Question: I'm preparing a 'UITableView' with a custom prototype cell having a 'UISwitch' widget on the right side, and I'd like to let my users be able to delete rows.
Everything is fine with that, except the fact that when the delete button shows up it overlaps to the 'UISwitch', this way:

Is it possible to have the 'UISwitch' shifting left when the delete button appears?
---
## Epilogue
I've decided for brevity to not shift my 'UISwitch' position when "delete" button appears, but to make it disappear, bringing it back when the "delete" button is gone.
So, according to @geo suggestion (thank you), I've managed it out (quite simply) this way:
In my 'UITableViewCell'' subclass '.m' file:
'''
- (void)willTransitionToState:(UITableViewCellStateMask)state
{
[super willTransitionToState:state];
if (state & UITableViewCellStateShowingDeleteConfirmationMask) {
activationSwitch.hidden = YES;
}
else {
activationSwitch.hidden = NO;
}
}
'''
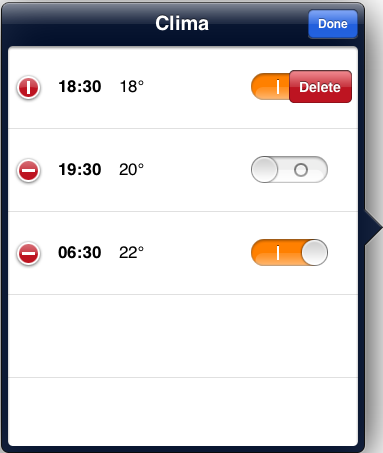
Answer: Override the Methode
'''
-(void)willTransitionToState:(UITableViewCellStateMask)state
'''
-> 'UITableViewCellStateShowingDeleteConfirmationMask'
of your custom Cell and do there your customizing :)